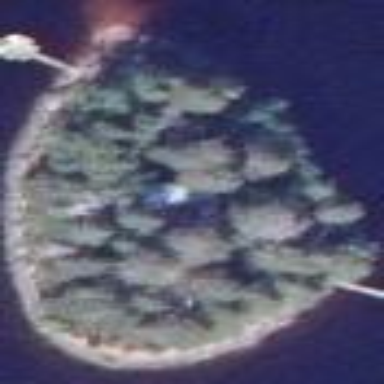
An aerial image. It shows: Islet.